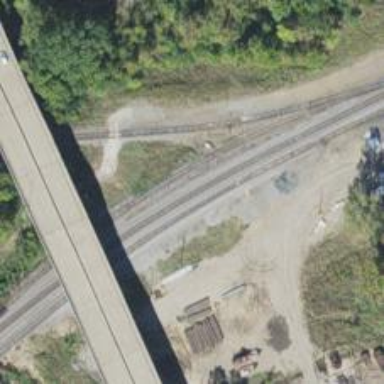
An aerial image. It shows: Two railway tracks with rails.